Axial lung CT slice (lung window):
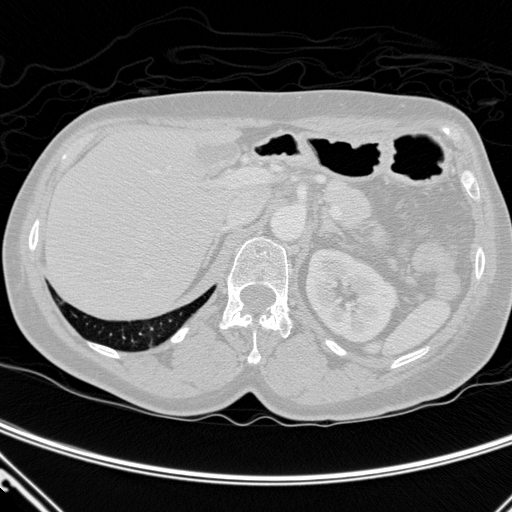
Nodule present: no